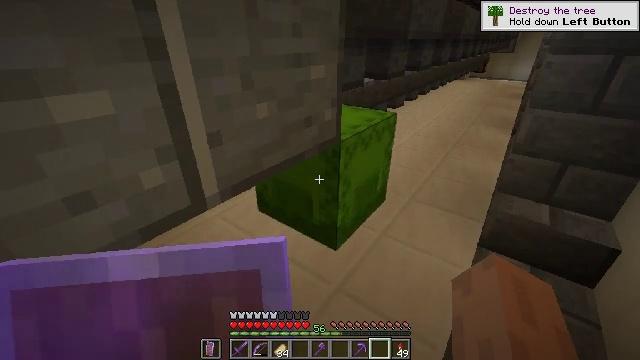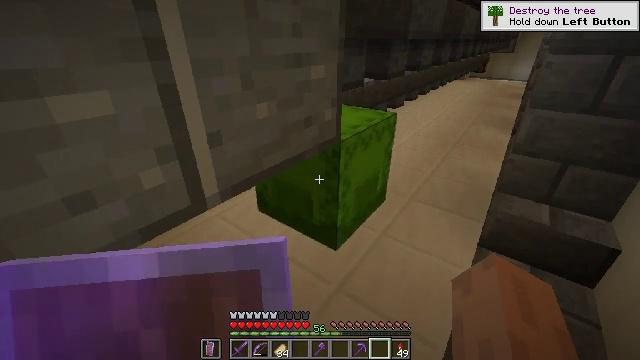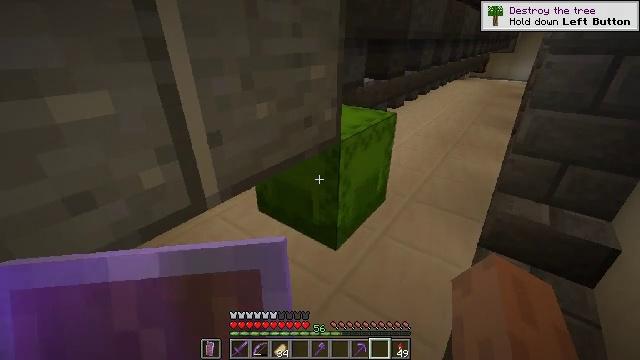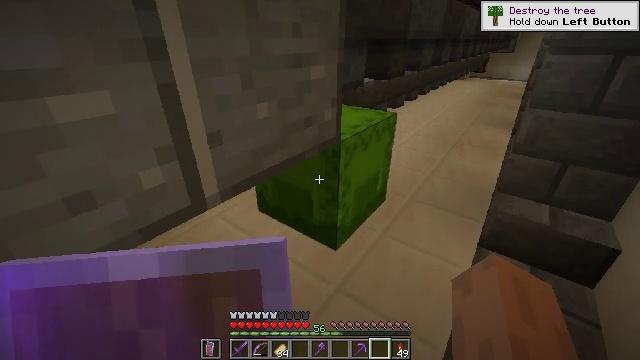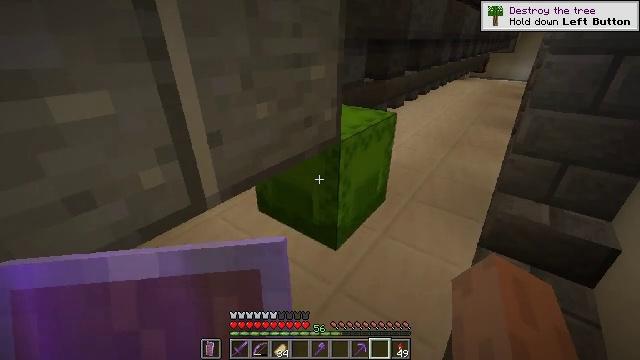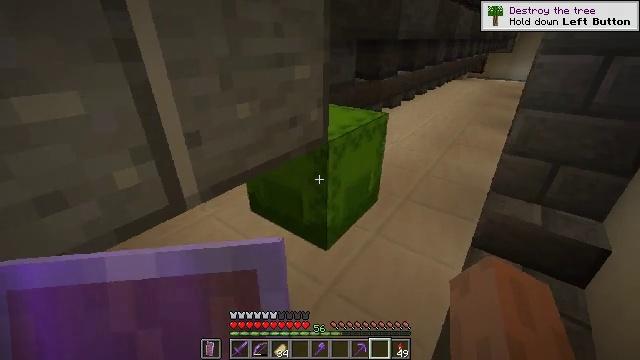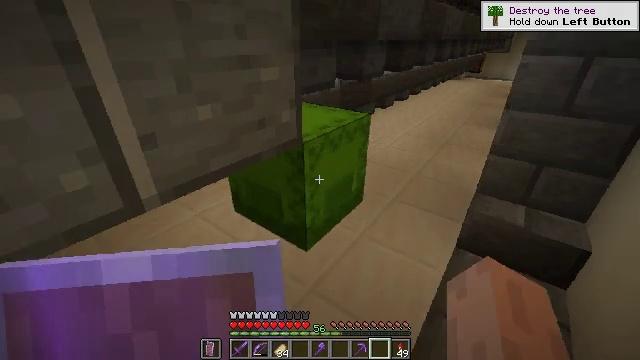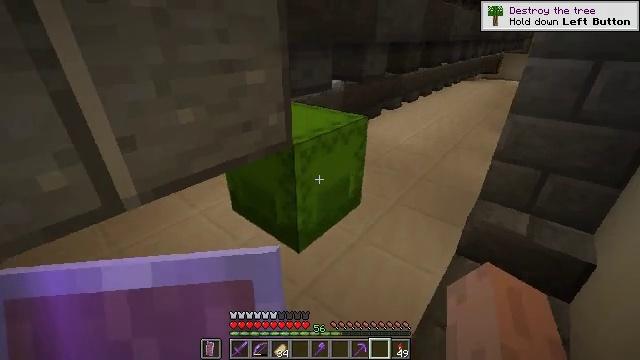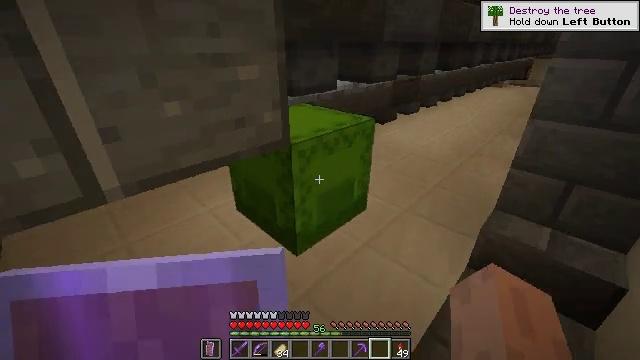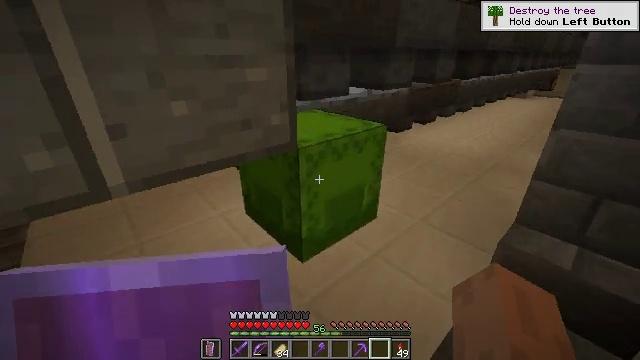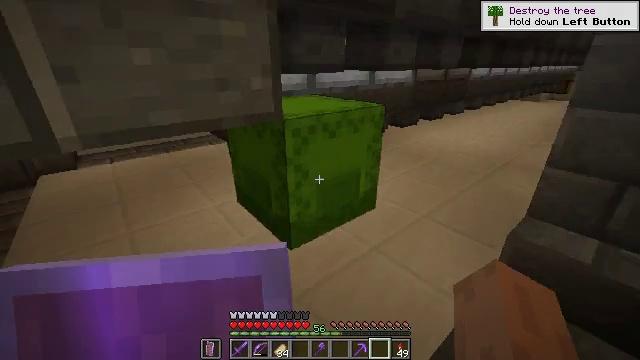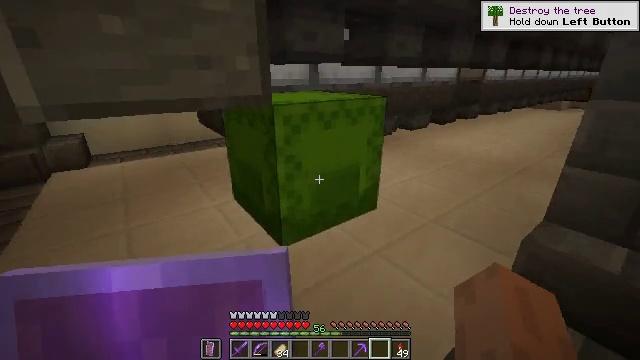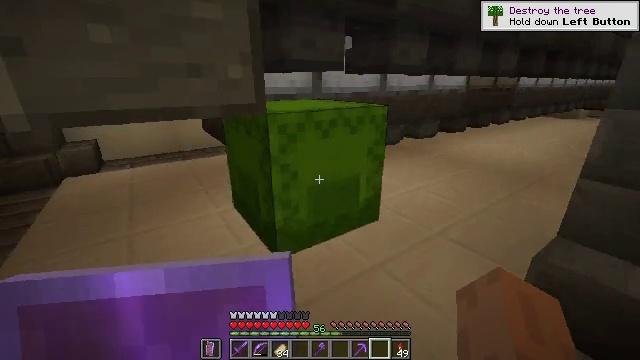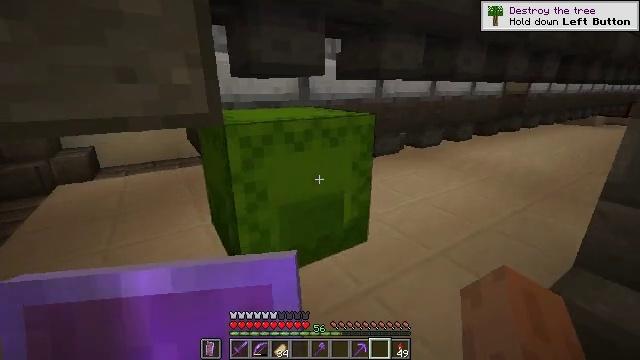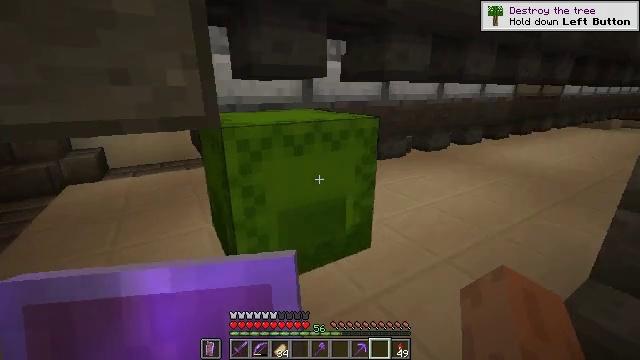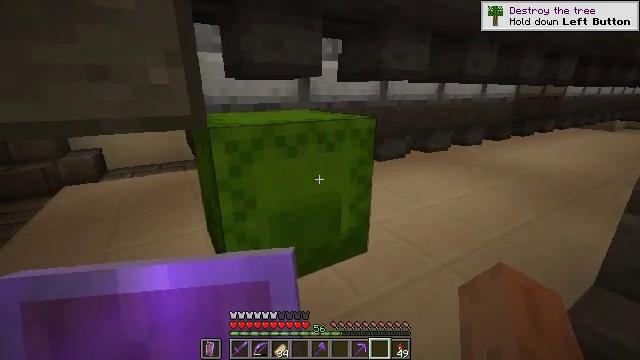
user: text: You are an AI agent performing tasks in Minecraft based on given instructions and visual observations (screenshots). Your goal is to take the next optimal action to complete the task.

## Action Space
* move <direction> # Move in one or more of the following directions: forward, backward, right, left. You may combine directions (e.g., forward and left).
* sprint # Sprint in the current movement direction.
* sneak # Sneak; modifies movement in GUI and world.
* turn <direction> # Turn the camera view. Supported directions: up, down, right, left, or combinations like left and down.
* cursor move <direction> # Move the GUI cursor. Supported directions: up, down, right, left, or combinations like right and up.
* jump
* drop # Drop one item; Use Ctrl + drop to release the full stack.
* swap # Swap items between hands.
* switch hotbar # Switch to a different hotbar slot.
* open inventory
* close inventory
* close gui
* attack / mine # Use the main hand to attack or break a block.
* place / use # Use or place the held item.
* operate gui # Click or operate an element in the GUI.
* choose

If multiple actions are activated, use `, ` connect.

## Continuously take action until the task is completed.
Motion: motion action
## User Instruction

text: Pick up the lime shulker box from the ground.
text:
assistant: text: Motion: no_op
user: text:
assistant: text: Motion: no_op
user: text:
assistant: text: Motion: no_op
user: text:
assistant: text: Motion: no_op
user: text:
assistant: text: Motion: move right
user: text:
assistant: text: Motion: move right
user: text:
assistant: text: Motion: move right, turn left
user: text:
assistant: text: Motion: move forward and move right, turn left and up
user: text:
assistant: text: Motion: move forward and move right, turn left and up
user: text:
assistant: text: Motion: move forward and move right, turn left and up
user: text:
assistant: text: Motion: move forward and move right, turn left and up
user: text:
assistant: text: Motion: move forward and move right, turn left and up
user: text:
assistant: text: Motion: move forward, turn left and up
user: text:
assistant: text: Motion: turn left
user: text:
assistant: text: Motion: no_op
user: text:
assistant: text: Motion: no_op
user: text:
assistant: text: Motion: move forward
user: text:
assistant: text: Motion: move forward
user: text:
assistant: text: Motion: move forward
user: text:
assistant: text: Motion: sneak, turn left and down
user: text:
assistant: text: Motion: sneak, turn left and down
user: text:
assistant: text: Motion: sneak
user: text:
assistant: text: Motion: sneak, turn left
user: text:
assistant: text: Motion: sneak
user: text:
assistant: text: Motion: move forward, sneak
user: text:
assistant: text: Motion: move forward, sneak
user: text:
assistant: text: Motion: move forward, sneak
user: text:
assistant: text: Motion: move forward, sneak, turn left
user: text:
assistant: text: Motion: move forward, sneak, turn left
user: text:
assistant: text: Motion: move forward, sneak, turn left